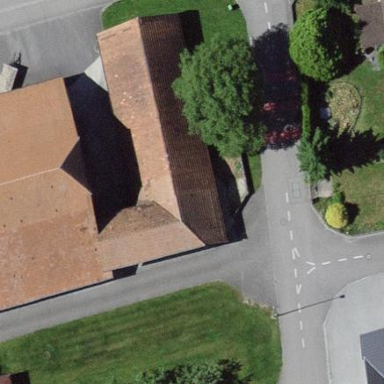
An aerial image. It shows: View of roof of building.